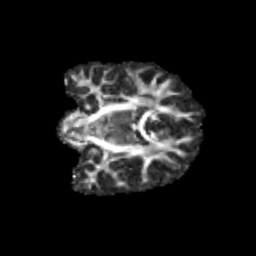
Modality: FA
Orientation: coronal
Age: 10
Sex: male
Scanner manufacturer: siemens
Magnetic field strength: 3 T
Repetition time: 3.8 s
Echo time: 0.07 s